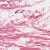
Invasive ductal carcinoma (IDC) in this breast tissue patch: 0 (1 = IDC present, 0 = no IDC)